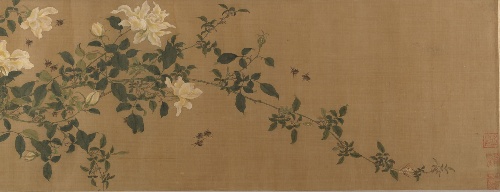
Title: 清　佚名　趙昌(僞款)　蜂王圖　卷|Yellow Roses and Bees, Pink Roses and Wasps
Artist: Unidentified artist|Zhao Chang
Artist bio: |Chinese, active 10th–11th century
Object type: Handscroll
Classification: Paintings
Medium: Handscroll; ink and color on silk
Culture: China
Period: Qing dynasty (1644–1911)
Dimensions: Image: 9 15/16 × 79 5/8 in. (25.2 × 202.2 cm)
Department: Asian Art
Credit line: From the Collection of A. W. Bahr, Purchase, Fletcher Fund, 1947
Accession year: 1947
Repository: Metropolitan Museum of Art, New York, NY
Tags: Roses|Insects|Bees